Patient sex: F
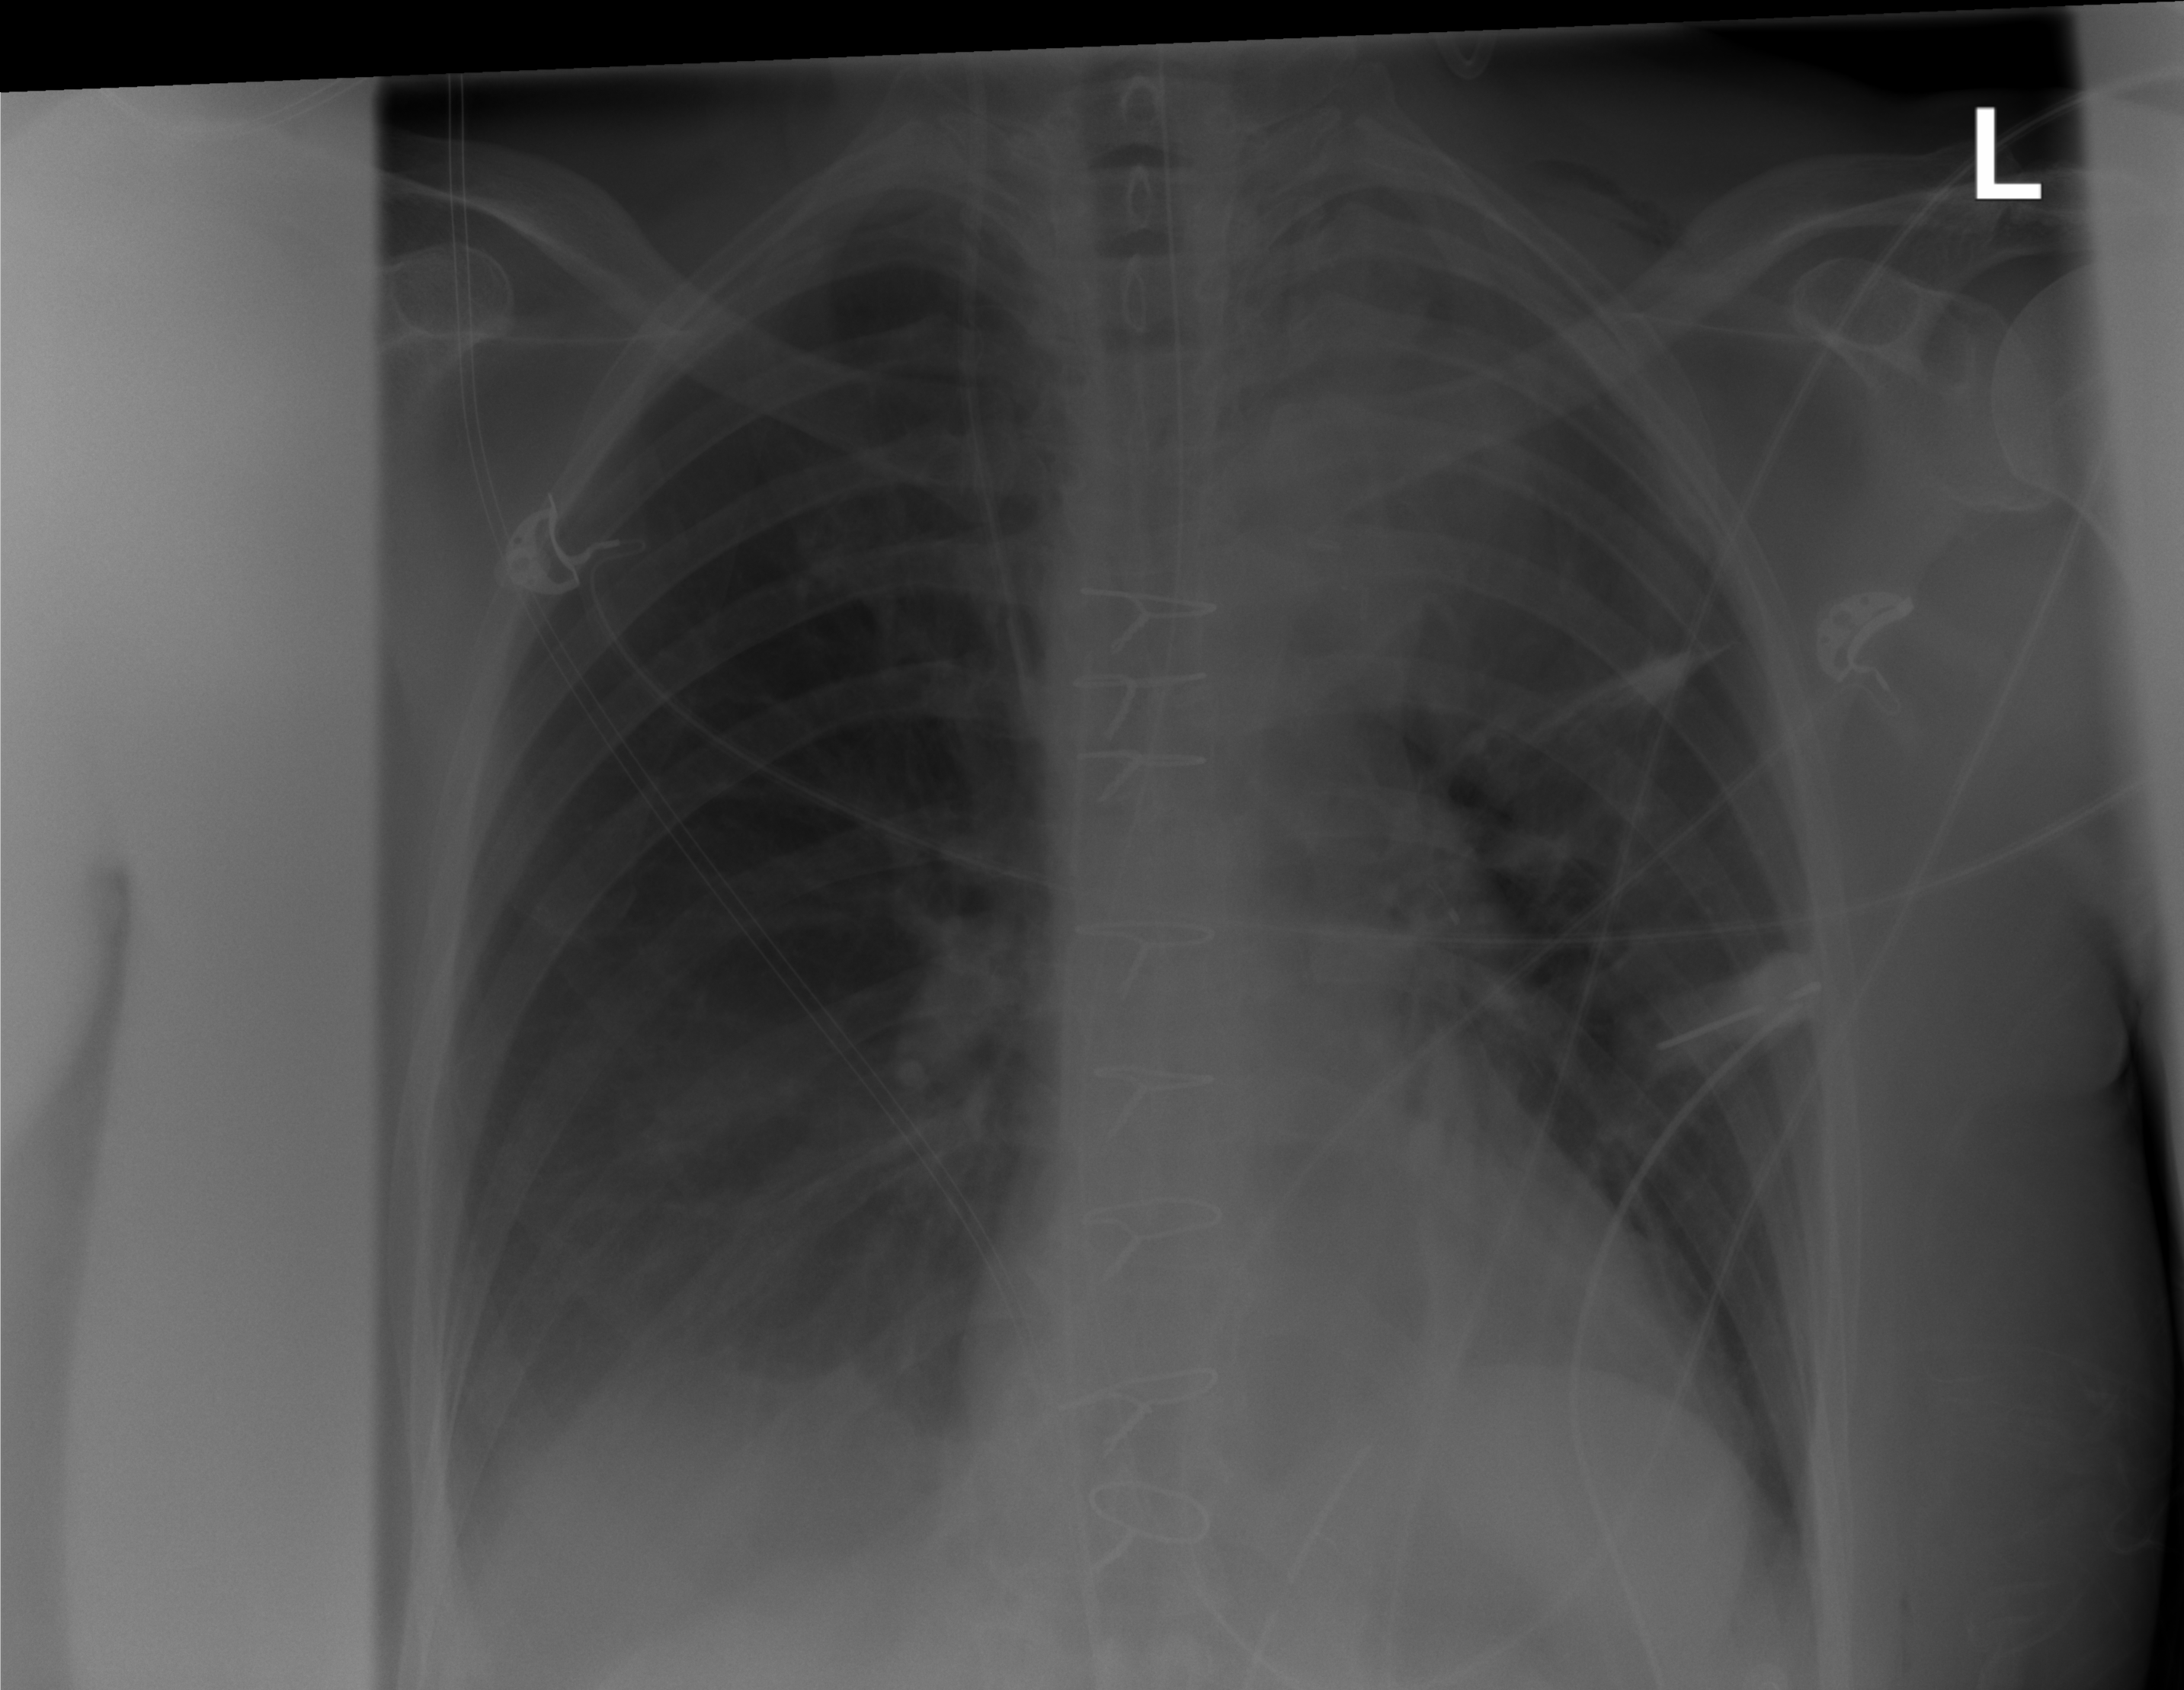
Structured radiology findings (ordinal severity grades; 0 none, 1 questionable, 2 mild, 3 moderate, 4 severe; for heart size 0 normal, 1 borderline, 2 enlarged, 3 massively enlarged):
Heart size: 0
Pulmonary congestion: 0
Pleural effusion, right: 0
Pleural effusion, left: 0
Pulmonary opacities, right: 0
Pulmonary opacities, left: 0
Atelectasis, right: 0
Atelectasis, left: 2